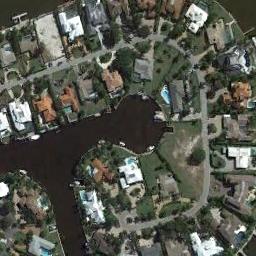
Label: dense_residential